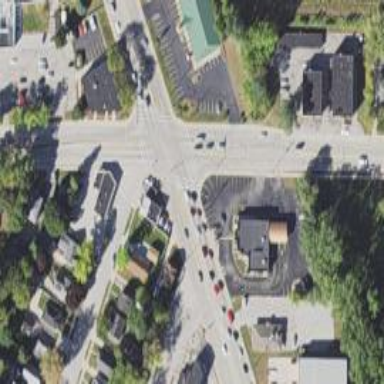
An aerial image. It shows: Marked crossing on the road.